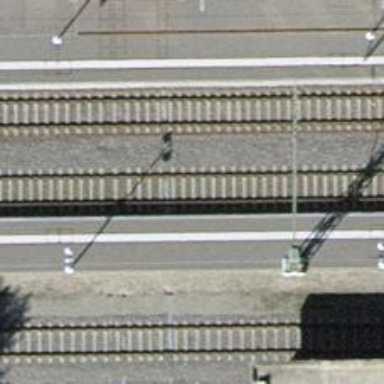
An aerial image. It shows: Stop position for public transport on the railway.